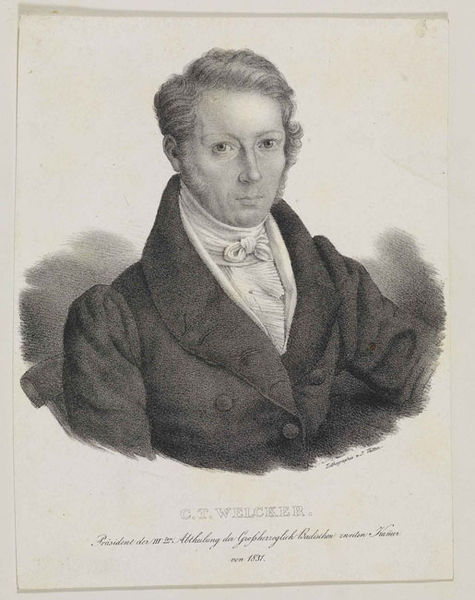
Titel: Karl Theodor Welcker
Künstler: Johann Velten
Standort: Karlsruhe
Institution: Staatliche Kunsthalle Karlsruhe
Schlagwörter: mann, schatten, weiß, baden, sitzen, braun, elegant, frisur, geschwungen, grau, haar, hintergrund, licht, mund, nase, ohr, schwarz, skizze, stirn, stuhl, zeichnung, blick, schal, tuch, mode, rock, schleife, anzug, bart, blond, hemd, jacke, jung, arm, augen, falten, gesicht, kleidung, kragen, ärmel, bildnis, herr, portrait, porträt, auge, gewand, haare, halbfigur, mantel, reich, sitzend, adel, blatt, person, brustbild, bruststück, frontal, kinn, knopf, locke, locken, ohren, scheitel, schultern, lächeln, schrift, welle, lehne, man, halsband, grafik, graphik, monochrom, schriftzug, romantik, chair, fancy, white, black, collar, dark, face, formal, gray, grey, hair, nose, old, painting, sleeve, ernst, inschrift, seitenscheitel, brauen, büste, halstuch, stuhllehne, looking, picture, print, edel, knöpfe, dreiviertelprofil, fliege, gehrock, jackett, revers, jacket, weste, kurze haare, masche, fotografie, name, tusche, unterschrift, buch, kohle, druck, druckgraphik, schwarz weiss, schraffur, radierung, stich, dreiviertel, illustration, karrikatur, text, beschriftung, selbstbildnis, backenbart, bleistift, koteletten, stehkragen, kotletten, kurz, art, biedermeier, runge, kravatte, gekämmt, junger mann, halbprofil, chwarz, verwischt, halbporträt, bürgerlich, ear, head, young, german, binder, eyes, male, suit, gelehrter, light, gefältelt, drawing, paper, audruck, porträit, kupferstich, black and white, bust, gaze, look, shawl, drehung, klassik, shadow, chin, coat, fur, mouth, scarf, silk, buttons, coats, etching, sketch, beard, präsident, cravat, pen, writing, bildunterschrift, englisch, abbildung, tie, tolle, arms, clothes, neck, jabot, ink, inscription, männerbildnis, signature, protrait, ears, musician, engraving, pencil, eye, cloth, book, lips, shoulders, pen and ink, rough, shading, paint, seriendruck, schrfit, gentleman, sruck, contrast, rich, clothing, fashion, page, shirt, stahlstich, bow, stichg, button, faded, bowtie, nase mund, sleeves, words, serious, vormärz, gesict, sign, date, mittelalt, sideburns, dandy, age, edwardian, official, ideal, altenburg, petticoat, 19. jahrhundert, 19th century, grayscale, 1820, klavierlehrer, welcher, curly, 1831, handwriting, berühmtheit, facial hair, dat, 1931, wlcker, knot, double-breasted, ascot, siting, c.t. welcker, welcker, franz schubert, fönfrisur, regency, gtrafik, compser, composer, sahdow, fading, balck and white, beethoven, gelehrtert, sicherheitsnadel, satten, welckeer, hakstuch, cravatte, hirtoisch, president, blazer, writin, cursive, welker, ribon, 1700s, renesainse, renesaince, bildniis, black and white portraitt, profile picture, 1531, ct, button-donw, respectful, buttonholes, welckes, top coat, c.t., g t welceer, luis, 19. jahruhundert, frontpiece